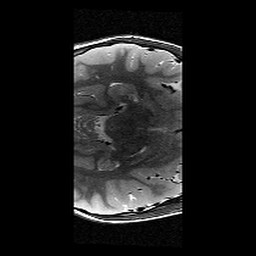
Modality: T2w
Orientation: axial
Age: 10
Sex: female
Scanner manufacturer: siemens
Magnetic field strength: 3 T
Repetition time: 9.23 s
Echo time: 0.067 s